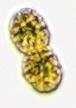
Label: Margalefidinium